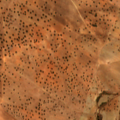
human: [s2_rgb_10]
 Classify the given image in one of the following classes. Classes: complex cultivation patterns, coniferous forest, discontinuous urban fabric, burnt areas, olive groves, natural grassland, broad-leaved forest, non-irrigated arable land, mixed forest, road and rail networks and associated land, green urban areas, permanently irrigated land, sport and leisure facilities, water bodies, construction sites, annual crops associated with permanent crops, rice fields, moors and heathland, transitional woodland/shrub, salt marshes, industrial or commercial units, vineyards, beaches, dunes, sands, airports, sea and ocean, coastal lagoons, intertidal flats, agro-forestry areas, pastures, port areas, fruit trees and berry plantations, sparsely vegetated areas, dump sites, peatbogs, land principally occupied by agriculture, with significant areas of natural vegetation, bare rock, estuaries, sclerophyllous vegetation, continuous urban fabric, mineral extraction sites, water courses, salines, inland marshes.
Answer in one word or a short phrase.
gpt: non-irrigated arable land, agro-forestry areas